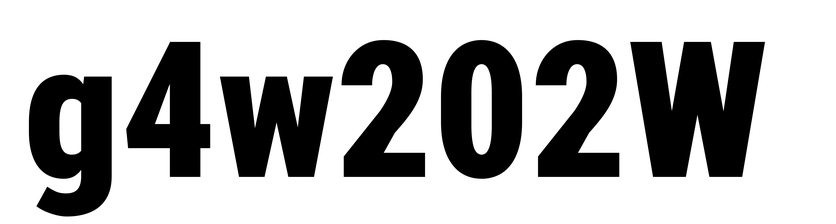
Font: Roboto_Condensed_Black